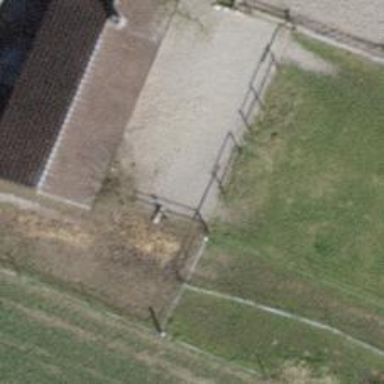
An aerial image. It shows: Gate.